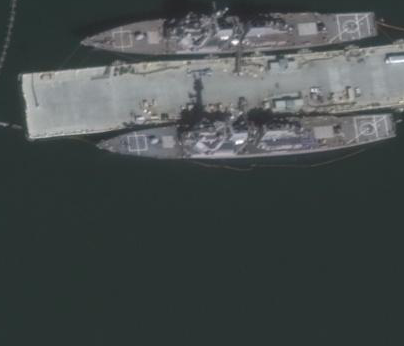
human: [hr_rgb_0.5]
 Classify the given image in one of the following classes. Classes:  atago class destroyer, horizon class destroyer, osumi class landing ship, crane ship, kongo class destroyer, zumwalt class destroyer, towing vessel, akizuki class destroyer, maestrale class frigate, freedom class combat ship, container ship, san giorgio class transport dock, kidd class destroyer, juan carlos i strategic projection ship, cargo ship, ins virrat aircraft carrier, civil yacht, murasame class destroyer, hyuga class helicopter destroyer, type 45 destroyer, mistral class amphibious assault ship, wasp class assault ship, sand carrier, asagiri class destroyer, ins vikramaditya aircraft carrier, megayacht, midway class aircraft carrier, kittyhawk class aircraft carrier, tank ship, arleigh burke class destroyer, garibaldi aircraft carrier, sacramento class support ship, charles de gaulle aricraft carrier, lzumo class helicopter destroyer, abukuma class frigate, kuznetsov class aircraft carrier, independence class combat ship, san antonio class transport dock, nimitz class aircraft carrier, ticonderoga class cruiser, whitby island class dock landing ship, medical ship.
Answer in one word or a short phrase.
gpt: Arleigh Burke class destroyer